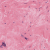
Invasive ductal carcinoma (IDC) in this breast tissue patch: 0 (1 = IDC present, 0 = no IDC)